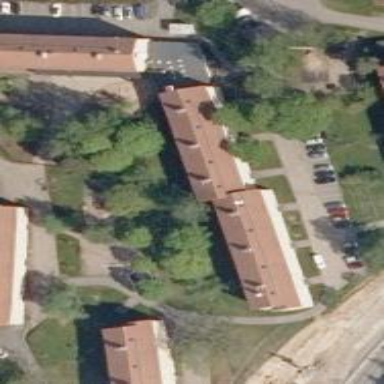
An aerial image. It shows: Kindergarten.